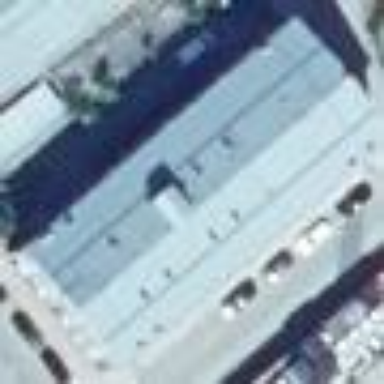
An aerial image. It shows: Gabled roof metal building used as apartments.